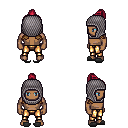
a pixel art fantasy rpg character, male body template, human, dark skin, leather shoulder armor, gold greaves, ruby red short topknot hairstyle, chain hood, gray slippers, four views (front, back, left, right), 2x2 character sprite sheet, small pixel art, hard edges, no anti-aliasing